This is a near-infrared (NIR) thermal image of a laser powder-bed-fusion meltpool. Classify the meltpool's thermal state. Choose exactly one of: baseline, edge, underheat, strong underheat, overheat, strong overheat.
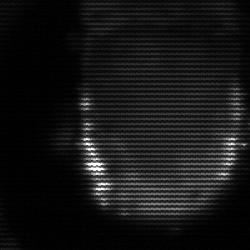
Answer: baseline